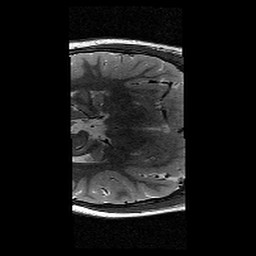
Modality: T2w
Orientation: axial
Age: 10
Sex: female
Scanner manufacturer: siemens
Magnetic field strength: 3 T
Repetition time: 9.23 s
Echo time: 0.067 s